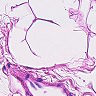
Metastatic tissue present: no